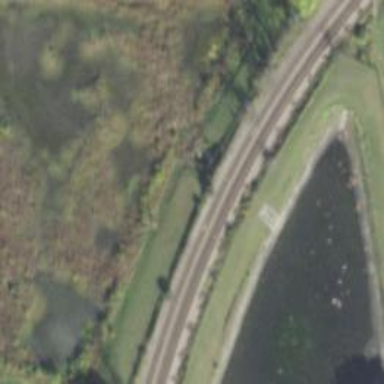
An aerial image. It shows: Railway track.